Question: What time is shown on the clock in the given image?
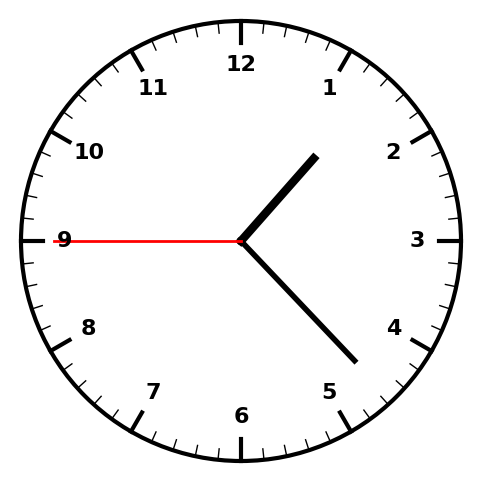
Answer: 01:22:45